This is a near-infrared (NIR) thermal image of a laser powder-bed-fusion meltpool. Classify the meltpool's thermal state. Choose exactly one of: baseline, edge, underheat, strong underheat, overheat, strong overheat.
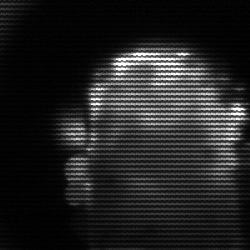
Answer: baseline